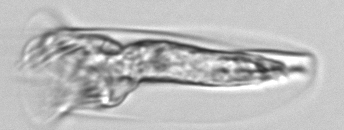
Label: Tintinnina